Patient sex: M
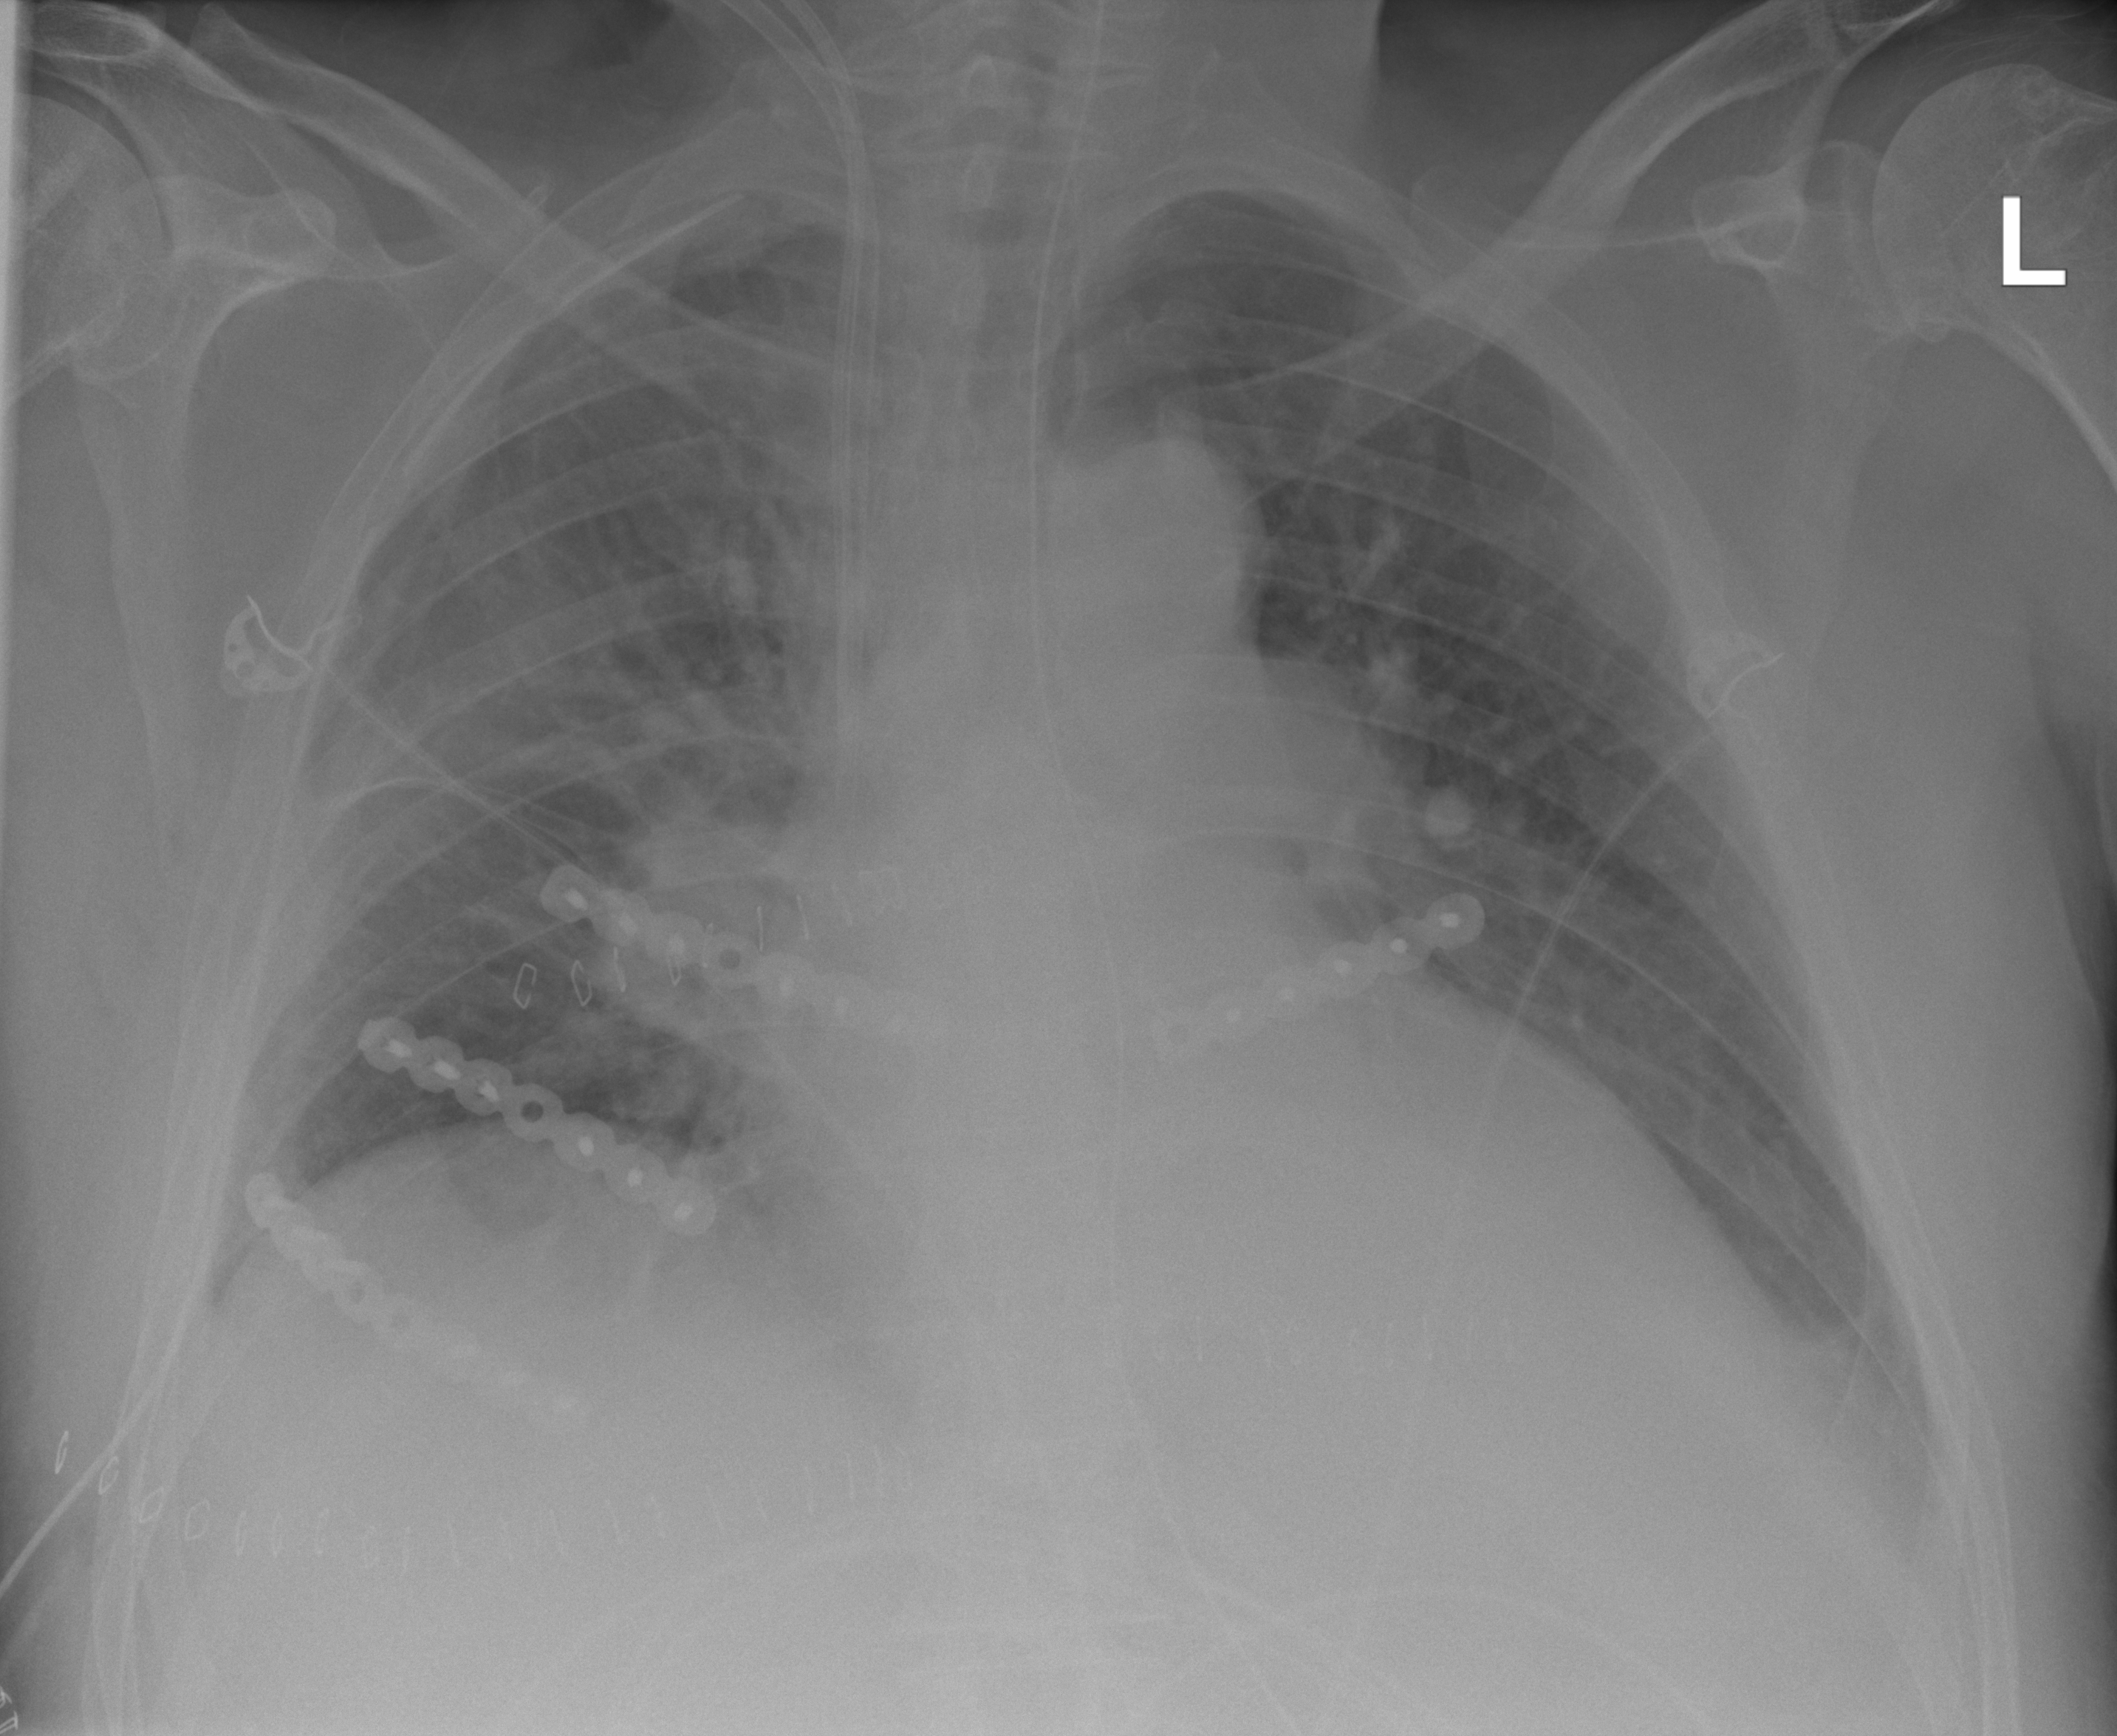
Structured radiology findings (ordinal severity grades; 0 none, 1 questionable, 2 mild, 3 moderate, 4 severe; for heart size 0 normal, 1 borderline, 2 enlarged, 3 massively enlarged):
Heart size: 2
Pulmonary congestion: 2
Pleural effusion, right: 0
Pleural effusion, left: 2
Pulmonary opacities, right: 2
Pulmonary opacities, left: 0
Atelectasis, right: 2
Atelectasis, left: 2